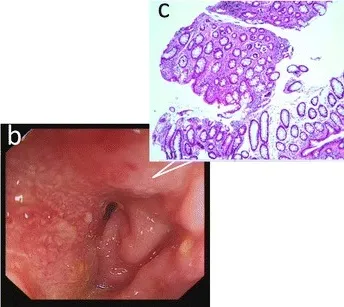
Colonoscopy and biopsy. Except sigmoid colon luminal narrowing.
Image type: endoscopy (gi_endoscopy)